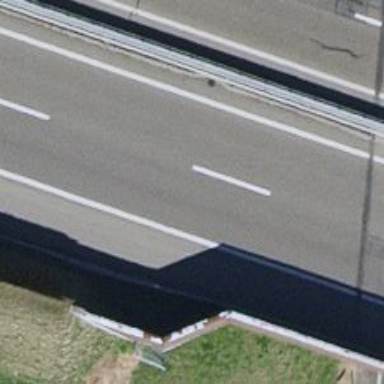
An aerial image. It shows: Asphalt motorway.